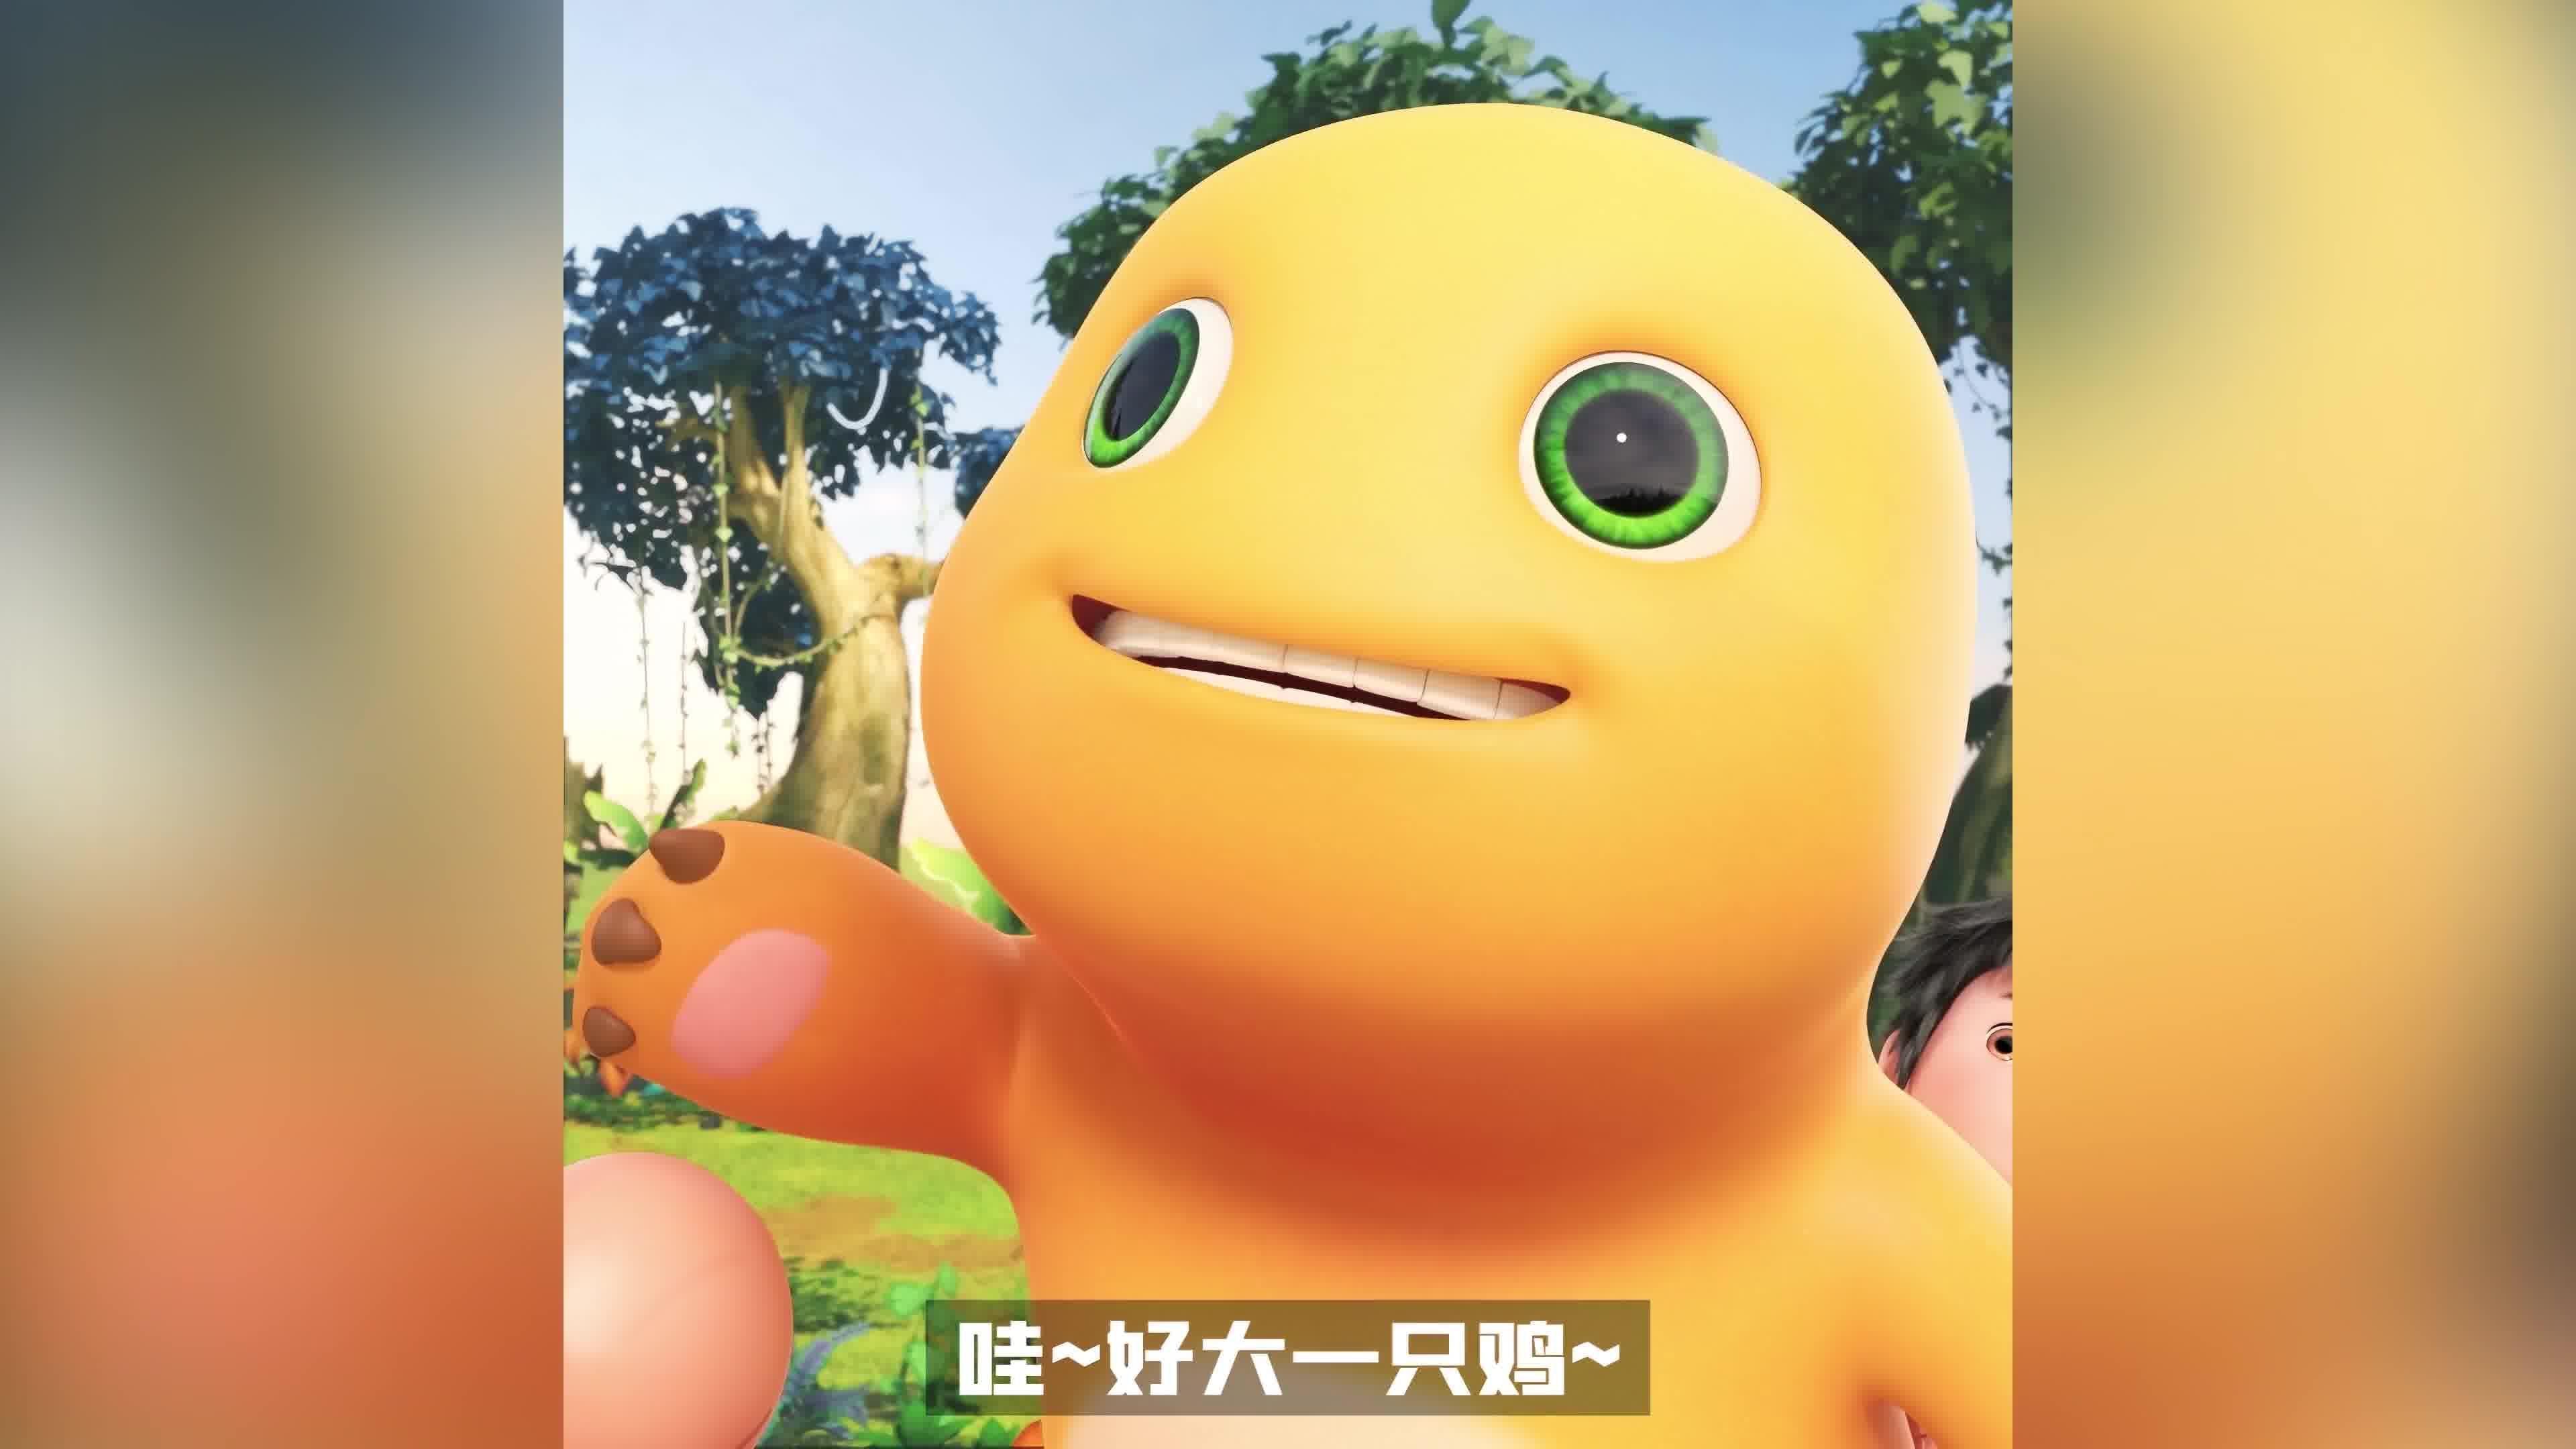
Label: nailong